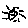
Label: sun